Question: Given the following 3 example paths representing server paths i am trying to create a skiplist for my FTP client via PCRE regular expressions but can't seem to get the wished result.
'''
/subdir-level-1/subdir-level-2/.../Author1_-_Title1-(1234)-Publisher1
/subdir-level-1/subdir-level-2/.../Author2_-_Title2_(5678)-PUBLiSHER2
/subdir-level-1/subdir-level-2/.../Author3_-_Title3-4951-publisher3
'''
I want to skip (not paths) that
'''
-Publisher1
'''
I am trying to create a working pattern with the help of <URL> but don't get any further than to this negative lookahead pattern
'''
.*-(?!Publisher1)
'''
But with this pattern all lines match because with all of them the substrings up to the pattern do all not contain the pattern.
'''
/subdir/subdir/.../Author1_-_Title1-(1234) -Publisher1
/subdir/subdir/.../Author2_-_Title2_(5678) -PUBLiSHER2
/subdir/subdir/.../Author3_-_Title3-4951 -publisher3
'''
What is my mistake and how would the correct pattern be just to match only the second and third line as line to be skipped but keep the first line?
Everything from the beginning of the path to the last slash must be ignored (allowed).
Everything after the last slash that matches the defined regex must be skipped.
<URL>
'''
[^/]*(?<!-Publisher2)$
'''

<URL>
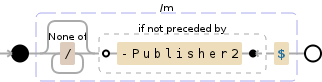
Answer: The regex which you have used is:
'''
.*-(?!Publisher1)
'''
I will tell you whats the fault in it.
According to this regex it will match those lines which dont have a '-' followed by 'Publisher1'. Okay, do you notice the '-' there in between on yur text, yes. between author and title or after title. So all the strings satisfy this condition. Instead if you search with a negative lookahead in such a way that hiphen is with Publisher1 then your match should work.
So you plan on moving the hiphen inside the parenthesis so that it matches and make your regex like this :
'''
^.*(?!-Publisher1)
'''
but this will also not work, because here .* matches everything, so when we do a lookahead, we are not able to find a single character to match . Thus we will use a negative lookbehind. '<'.
'''
.*(?<!-Publisher1)
'''
what now ? . I have done everything but still I cannot get it to work. why is it so ?
a negative lookbehind will lookback and tell if it is not followed by '-Publisher1'.
this is complex, just bear with me :
suppose your string
'''
/subdir/subdir/.../Author1_-_Title1-(1234)-Publisher1
'''
we do a negative lookbehind for '-Publisher1'. From the postition after 1 . i.e. at the end of the string '-Publisher1' is visible when we lookback. BUT our condition is negative lookbehind. So it will move one character left to reach a position where it will no more be able to lookback and say that "Hey I can see -Publisher1 from here" because from here we are able to see "-Publisher" only. Our condtin satisfies but the regex still matches the rest of the string.
So it is essential to bind the lookbehind to the end of the string so that it doesnot move one character to the left to search for its match.
final regex:
'''
.*(?<!-Publisher1)$
'''
demo here : <URL>